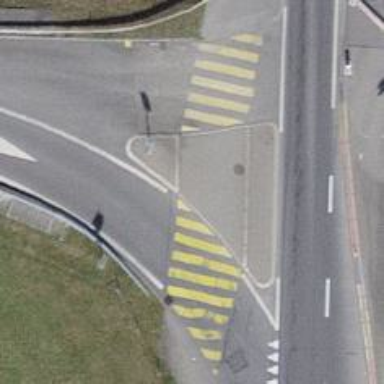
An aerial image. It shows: Traffic island located on footway.